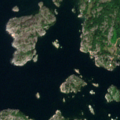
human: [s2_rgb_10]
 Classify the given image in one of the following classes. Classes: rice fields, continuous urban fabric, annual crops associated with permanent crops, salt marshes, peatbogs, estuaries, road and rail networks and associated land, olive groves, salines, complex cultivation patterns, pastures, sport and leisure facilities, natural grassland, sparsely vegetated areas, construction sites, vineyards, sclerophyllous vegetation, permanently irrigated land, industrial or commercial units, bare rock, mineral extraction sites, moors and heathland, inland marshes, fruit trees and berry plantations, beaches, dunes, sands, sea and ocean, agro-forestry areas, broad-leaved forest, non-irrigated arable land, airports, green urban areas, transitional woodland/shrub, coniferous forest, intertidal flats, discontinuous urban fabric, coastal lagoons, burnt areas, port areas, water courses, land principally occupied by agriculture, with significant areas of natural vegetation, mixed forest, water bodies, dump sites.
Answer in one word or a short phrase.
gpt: broad-leaved forest, bare rock, sea and ocean